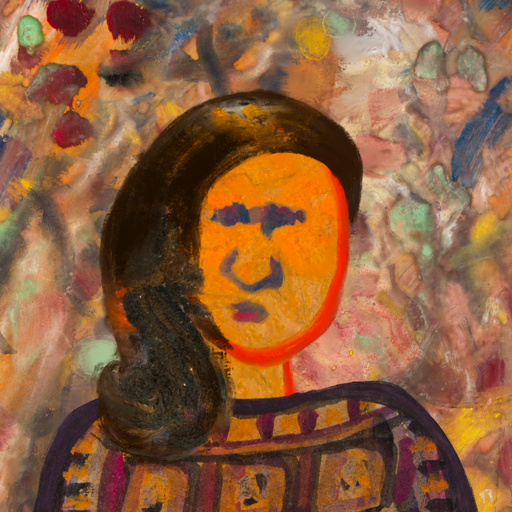
Background: Mother_And_Son_Mother, Head And Neck Front: Sisters, Face Front: In_The_Sun, Bust: Doll, Hair Front: Gypsy_Queen, Head Accessory: Blank, Second Necklace: Blank, Necklace: Blank, Baby: Blank